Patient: sex M, age 70
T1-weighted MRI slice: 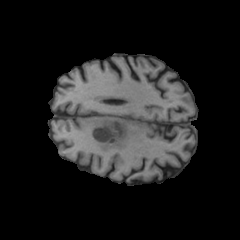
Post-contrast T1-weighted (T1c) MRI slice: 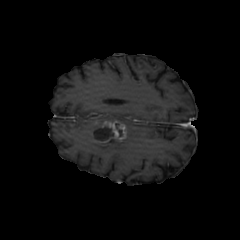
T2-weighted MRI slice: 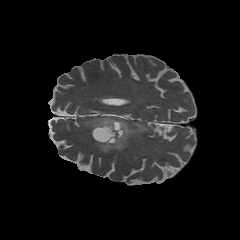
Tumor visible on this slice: yes
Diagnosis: Glioblastoma, IDH-wildtype
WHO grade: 4